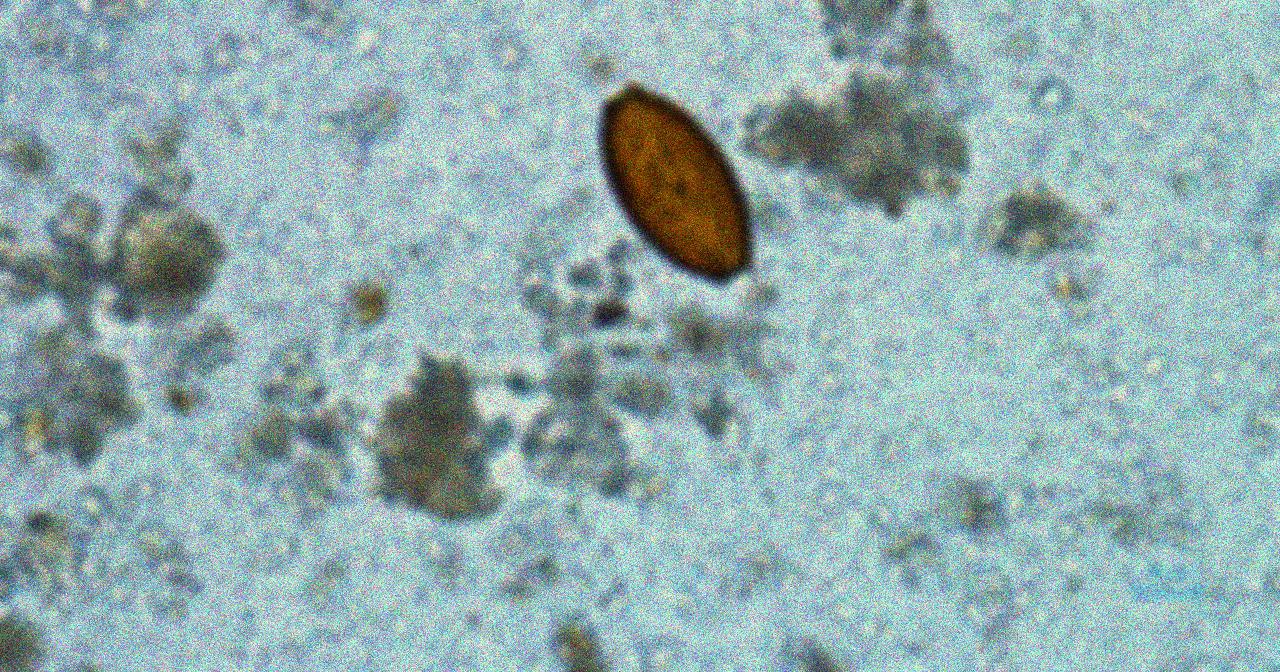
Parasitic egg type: Trichuris trichiura